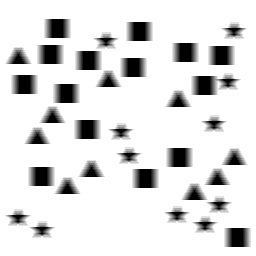
Squares: 15
Triangles: 10
Stars: 11
Total shapes: 36